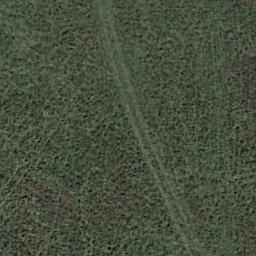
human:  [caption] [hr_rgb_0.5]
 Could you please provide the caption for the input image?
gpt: A large lush green meadow covered with green grass with two parallel paths .

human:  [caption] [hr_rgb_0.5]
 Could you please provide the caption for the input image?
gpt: There are some thin lines in the meadow .

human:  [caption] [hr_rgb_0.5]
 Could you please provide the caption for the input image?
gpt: This meadow has dense grasses and a trail is also on the meadow .

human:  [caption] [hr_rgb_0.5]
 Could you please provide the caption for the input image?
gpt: The grass is flanked by lush woods .

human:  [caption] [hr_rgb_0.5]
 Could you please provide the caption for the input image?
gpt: A dense meadow with many green grass .